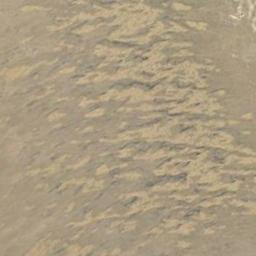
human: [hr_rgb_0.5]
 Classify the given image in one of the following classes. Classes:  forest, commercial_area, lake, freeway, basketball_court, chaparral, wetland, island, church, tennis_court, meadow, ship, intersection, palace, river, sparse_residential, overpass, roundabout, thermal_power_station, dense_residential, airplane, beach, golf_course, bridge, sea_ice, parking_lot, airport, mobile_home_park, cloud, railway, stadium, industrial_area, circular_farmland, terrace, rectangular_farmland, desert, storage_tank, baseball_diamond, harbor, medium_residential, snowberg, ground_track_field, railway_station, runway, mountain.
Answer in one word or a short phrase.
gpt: desert